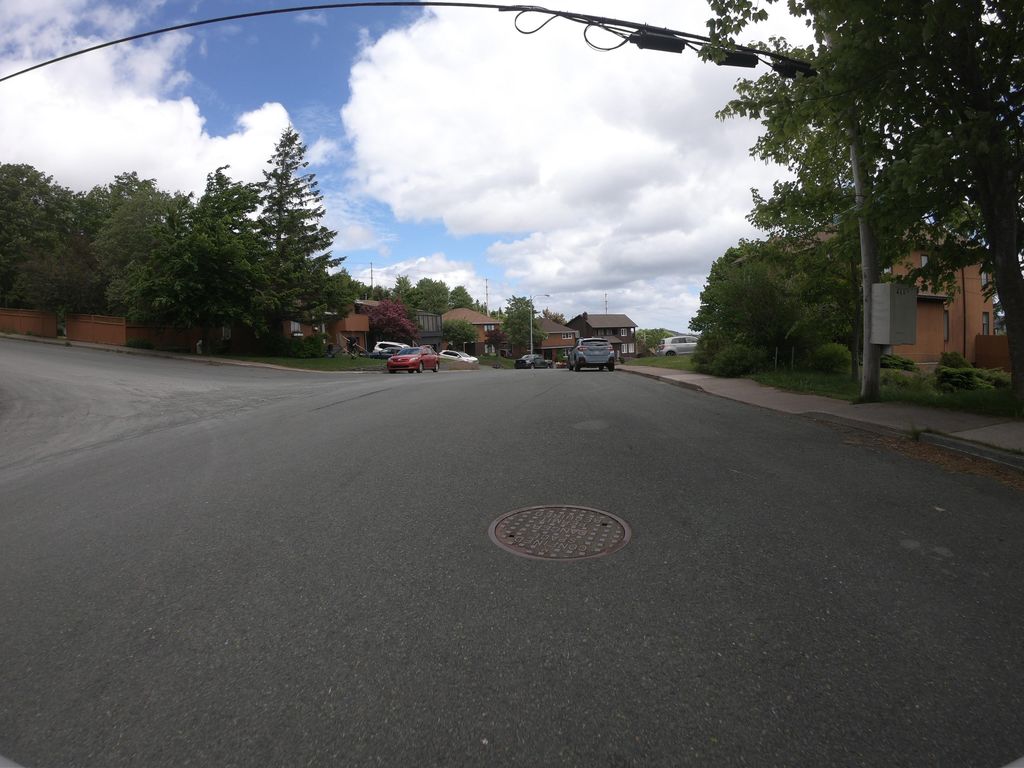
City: st_johns